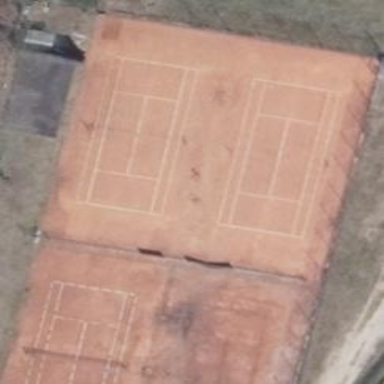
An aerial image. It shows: Tennis court on pitch.